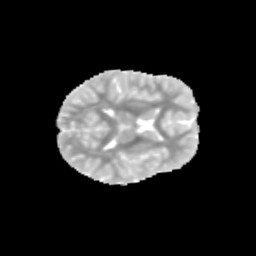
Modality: MD
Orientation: axial
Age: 11
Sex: female
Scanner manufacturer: siemens
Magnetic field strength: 3 T
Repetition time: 3.8 s
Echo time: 0.07 s